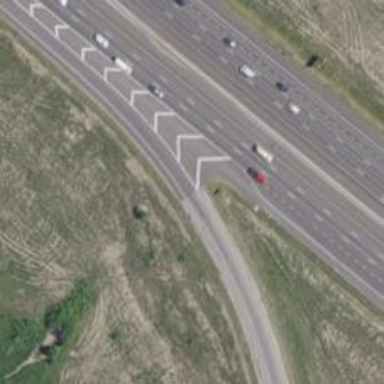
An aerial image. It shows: Motorway link with embankment.